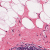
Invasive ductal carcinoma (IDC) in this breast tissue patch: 0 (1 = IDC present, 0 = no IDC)